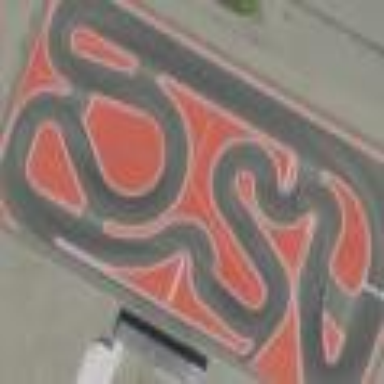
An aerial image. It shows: Raceway for motor sports.